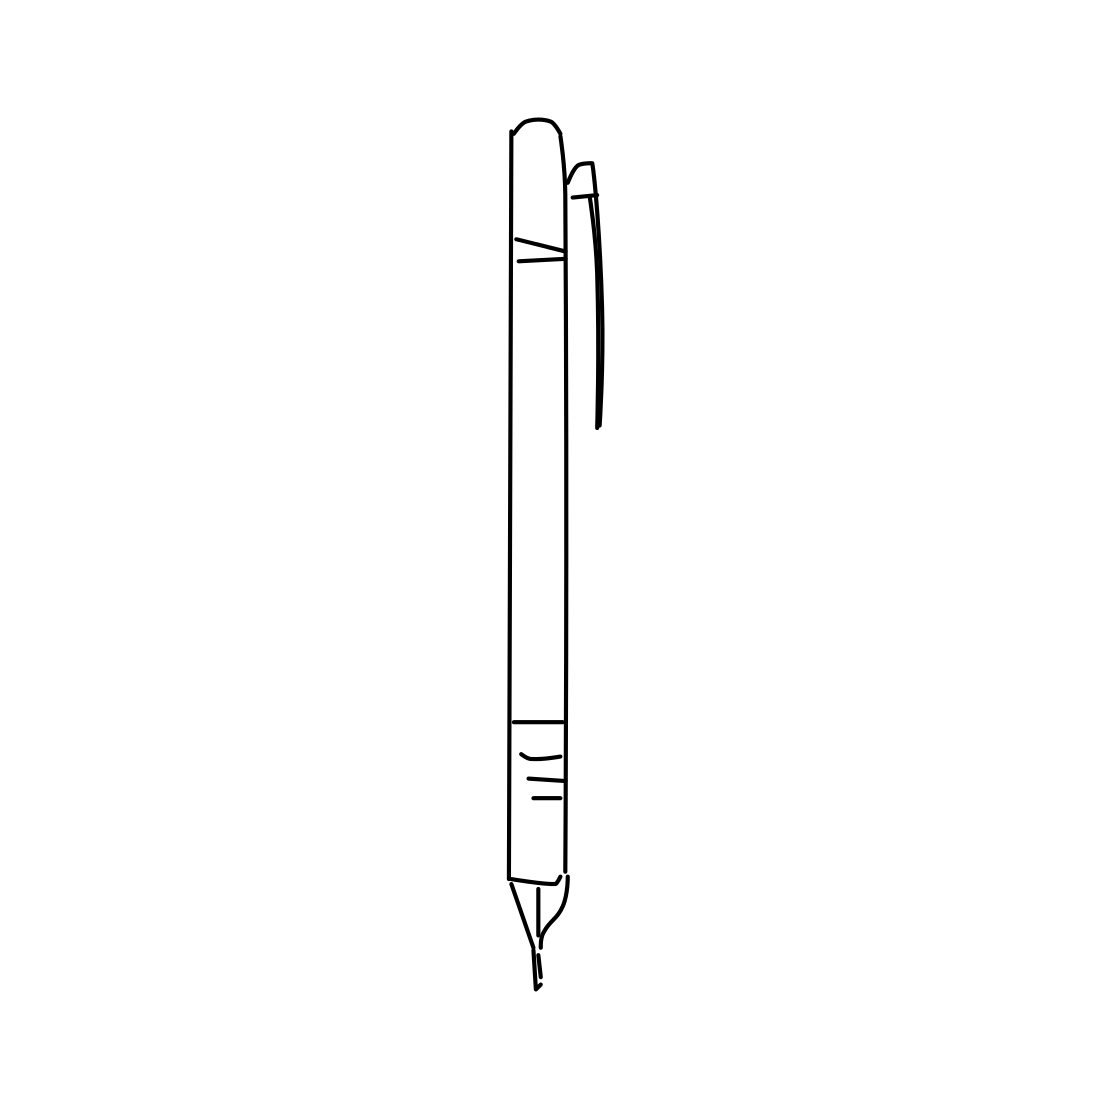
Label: pen